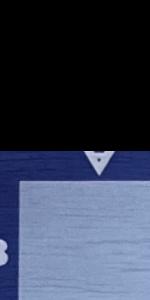
Label: Empty